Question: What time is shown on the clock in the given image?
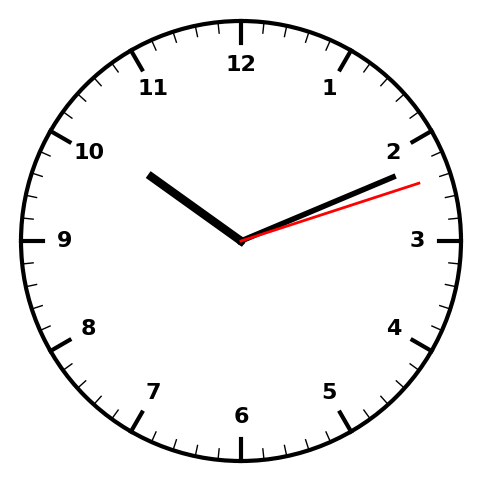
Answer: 10:11:12